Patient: sex M, age 66
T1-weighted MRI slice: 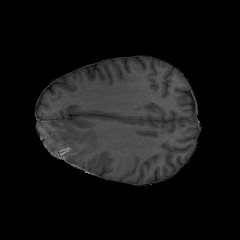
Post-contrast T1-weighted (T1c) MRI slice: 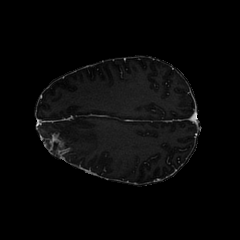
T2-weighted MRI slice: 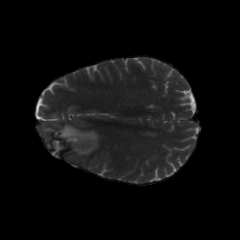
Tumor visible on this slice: yes
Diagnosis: Glioblastoma, IDH-wildtype
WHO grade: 4